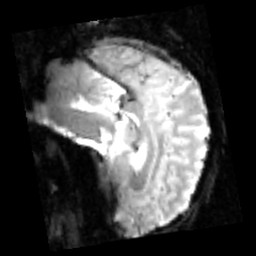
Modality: inplaneT2
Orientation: sagittal
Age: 30
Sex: male